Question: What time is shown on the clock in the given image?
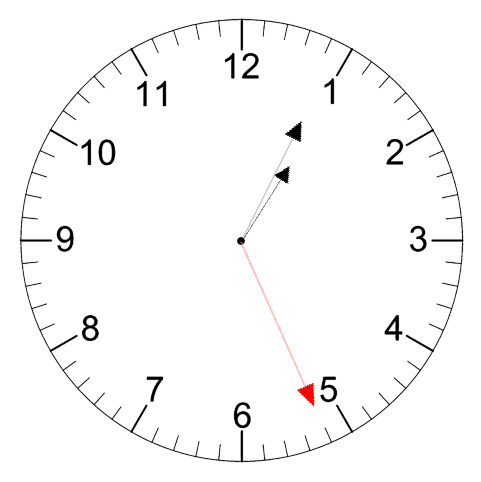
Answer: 01:04:26